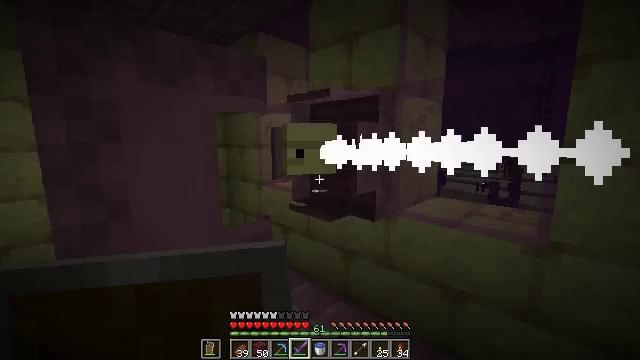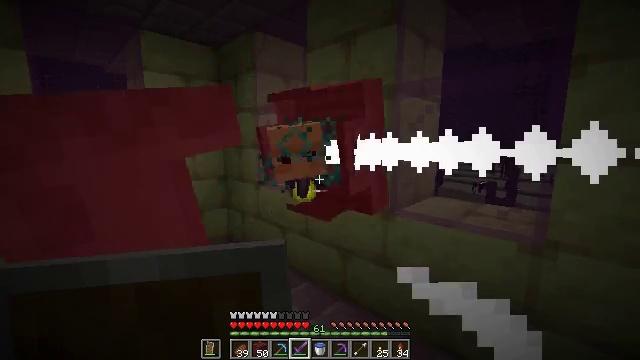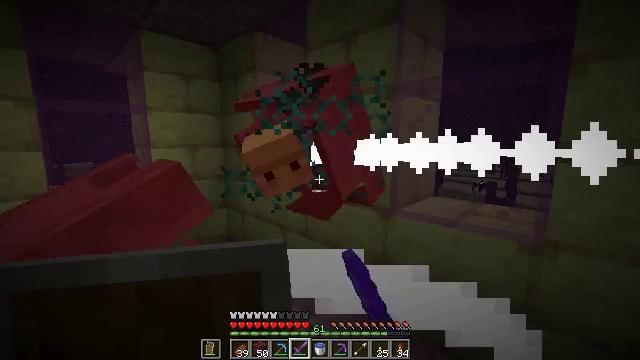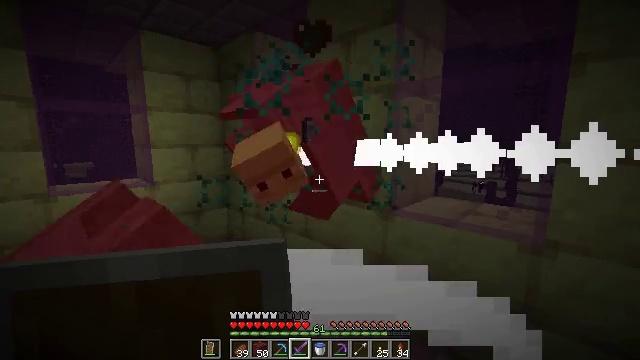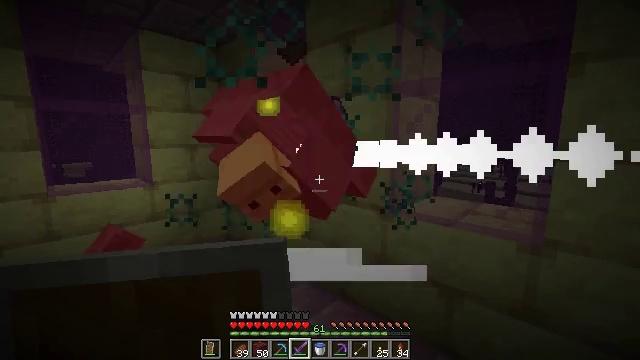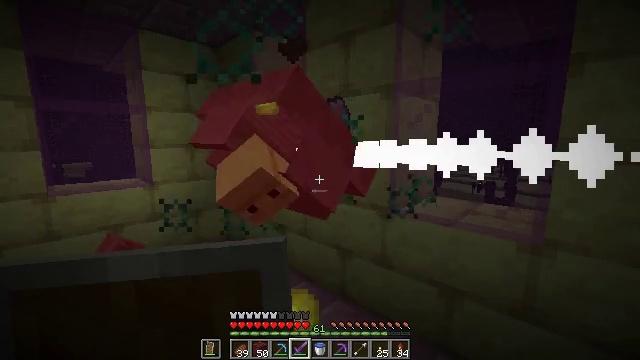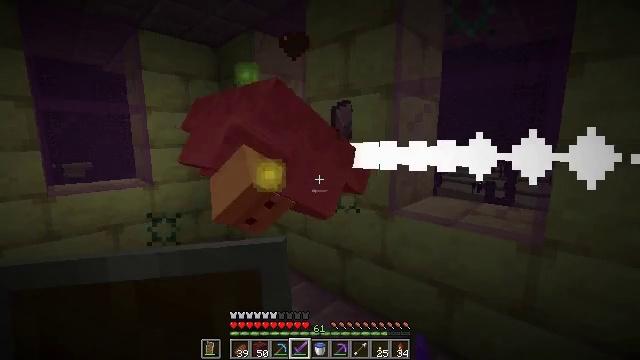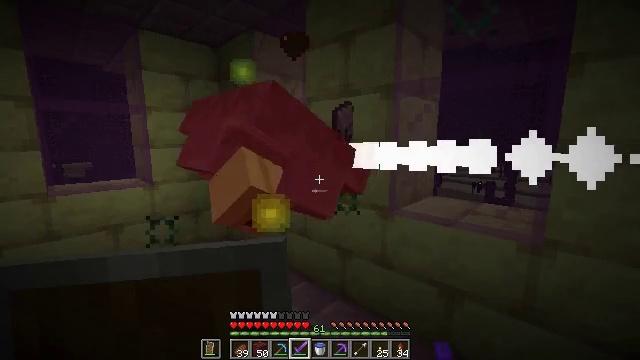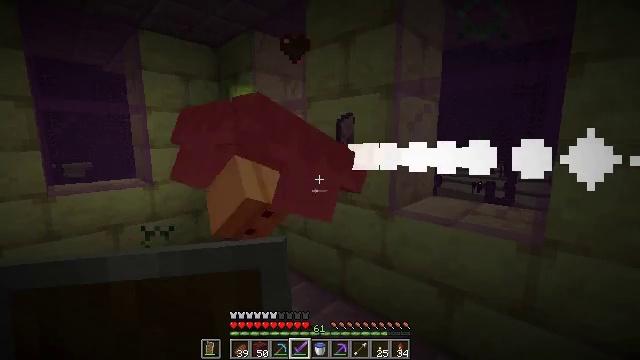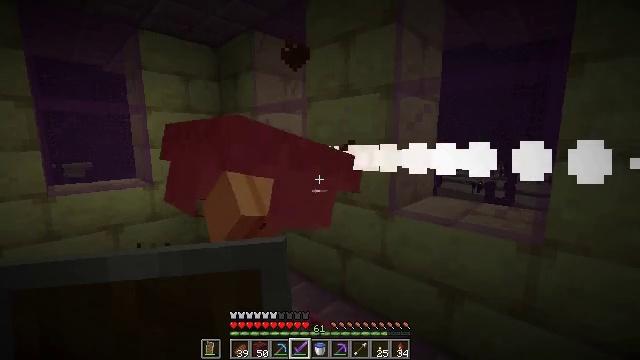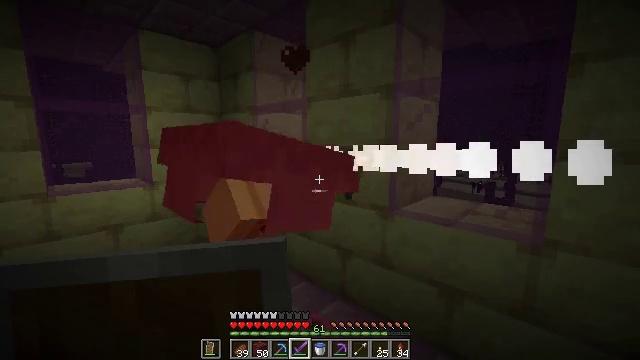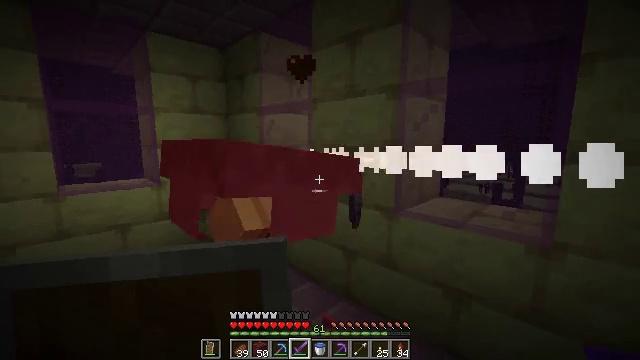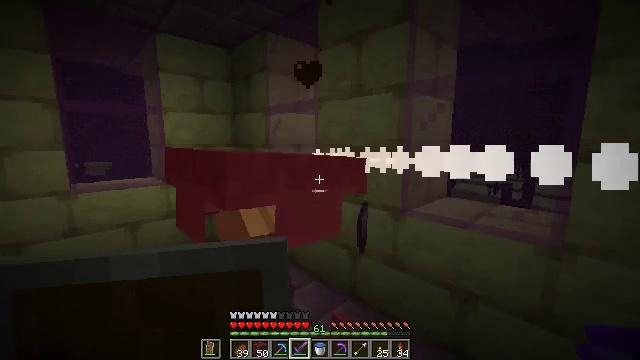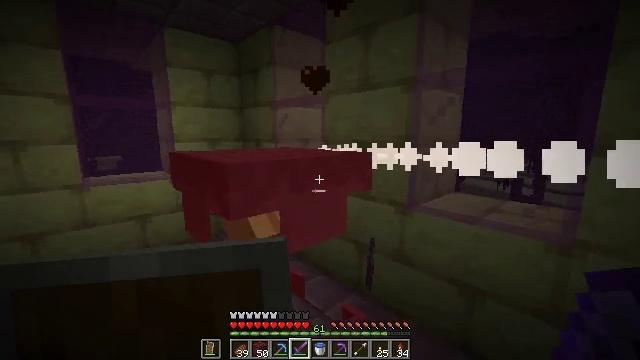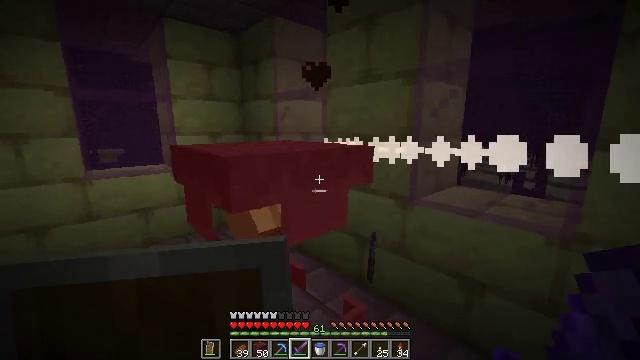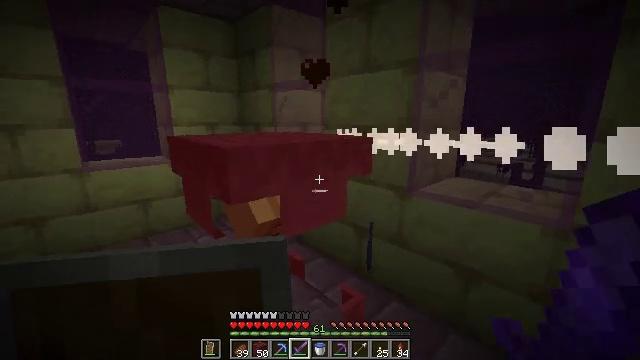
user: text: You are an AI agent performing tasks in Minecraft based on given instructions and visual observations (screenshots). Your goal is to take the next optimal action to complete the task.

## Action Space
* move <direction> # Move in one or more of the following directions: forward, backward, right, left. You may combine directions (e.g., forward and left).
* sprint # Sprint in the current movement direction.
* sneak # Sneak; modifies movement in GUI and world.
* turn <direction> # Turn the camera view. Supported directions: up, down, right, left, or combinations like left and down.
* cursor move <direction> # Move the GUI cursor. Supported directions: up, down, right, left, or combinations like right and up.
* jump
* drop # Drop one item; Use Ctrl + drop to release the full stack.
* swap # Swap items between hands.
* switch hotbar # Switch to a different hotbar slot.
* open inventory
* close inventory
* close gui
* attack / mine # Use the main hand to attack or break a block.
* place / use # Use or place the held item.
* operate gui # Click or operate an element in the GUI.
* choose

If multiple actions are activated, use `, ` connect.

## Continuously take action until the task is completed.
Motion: motion action
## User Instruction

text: Retrieve the purpur slab for building.
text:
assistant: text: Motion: attack / mine
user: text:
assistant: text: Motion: attack / mine
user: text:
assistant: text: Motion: no_op
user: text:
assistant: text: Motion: attack / mine
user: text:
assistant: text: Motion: attack / mine
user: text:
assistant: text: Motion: attack / mine
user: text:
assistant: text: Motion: attack / mine
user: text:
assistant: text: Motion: attack / mine
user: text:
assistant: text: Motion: attack / mine
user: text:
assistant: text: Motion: attack / mine
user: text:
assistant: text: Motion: turn left
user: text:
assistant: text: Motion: turn left
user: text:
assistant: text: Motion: turn left and down
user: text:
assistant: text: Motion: turn down
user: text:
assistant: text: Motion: turn down
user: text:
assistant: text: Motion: turn down
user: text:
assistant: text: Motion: turn down
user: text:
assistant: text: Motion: turn down
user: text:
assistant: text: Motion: turn down
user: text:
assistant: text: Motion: move right, turn down
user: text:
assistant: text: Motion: move right, turn left and down
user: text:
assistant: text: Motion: move forward and move right, turn left and down
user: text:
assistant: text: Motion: move forward and move right, turn left and down
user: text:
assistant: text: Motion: move forward and move right, turn left
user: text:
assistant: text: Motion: move forward and move right, turn left and down
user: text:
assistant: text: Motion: move forward and move right, turn left
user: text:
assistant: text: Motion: move forward and move right, turn left
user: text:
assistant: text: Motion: move forward and move right, turn left and down
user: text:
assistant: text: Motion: turn left
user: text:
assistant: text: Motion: turn left